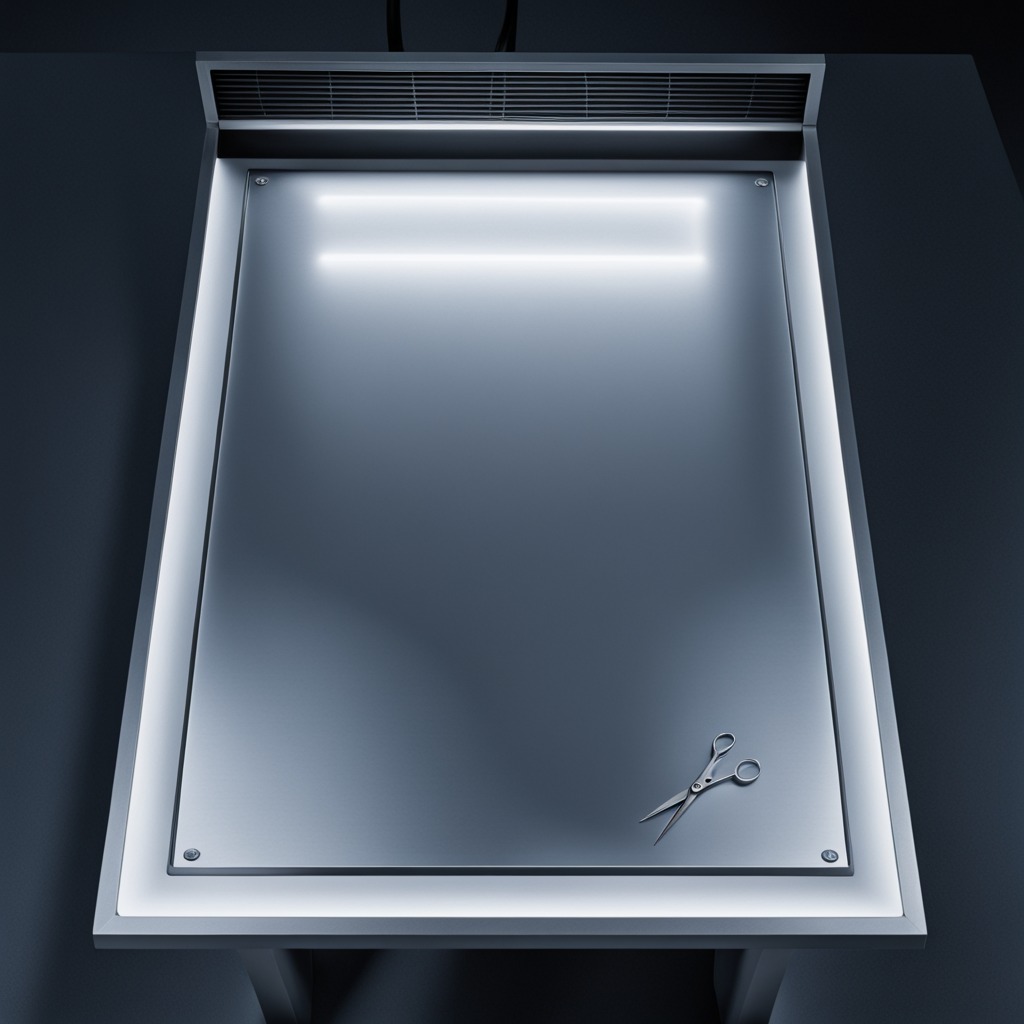
A scissor is lying on a clean empty table in the evening soft directional lighting on the tabletop realistic grain studio-quality clarity centered framing